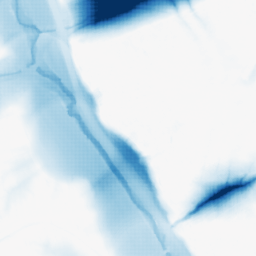
Category: morphological
Decomposition family: morphological
Decomposition parameters: operation: closing
size: 50
Upsampling method: sinc_blackman
Upsampling parameters: scale: 2
kernel_size: 4
Upsampling scale: 2